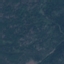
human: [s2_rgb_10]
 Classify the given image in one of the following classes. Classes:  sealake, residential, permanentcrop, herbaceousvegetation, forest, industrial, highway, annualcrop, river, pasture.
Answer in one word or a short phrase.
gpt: Forest